Question: I am using App Inventor 2 from MIT.
I have a fusion table with location column of type location. Using the 'FusiontableControls' component I am able to write into the table and view the table using the 'WebViewer' component, I am able to view the URL of the Table and the data is there.
However, when I use the URL from the Map view of the table, I see the map display on my app but without the locations in the table marked. However, if I go to the web address of the fusion table on a web browser on a pc, hit the location button, the map updates with the location information and next time I use the app, the map shows with the locations marked.
Is there a way to display the updated map using App Inventor without having to go manually and update the map page?
: As @Taifun suggested, I tried 'clear cache'. It doesn't work.
: Further investigations show that by default, location info in FusionTable is not geocoded and that is why map doesn't show it. The question now is whether there is an API that forces geocoding when I insert the location info into the fusion table using app inventor 2?

: Taifun's suggestion worked. Storing address as lat,long makes the map automatically geocode and display locations. Earlier I was using the address returned from location sensor which returns something like 123 Main St, city,st 12345. Even though it is a valid address, it doesn't auto geocode.
Thanks a lot Taifun. (also for editing my post for clarity)
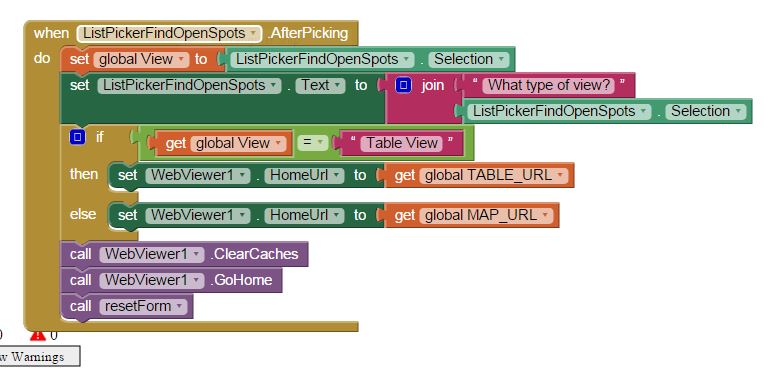
Answer: Define your location as like this

instead of using two separate columns (lat and long) in your table. This should update your map automatically. See also <URL>